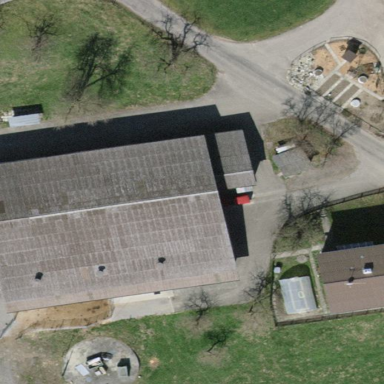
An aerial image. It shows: Farmyard area.